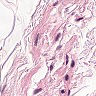
Metastatic tissue present: no